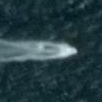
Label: civil